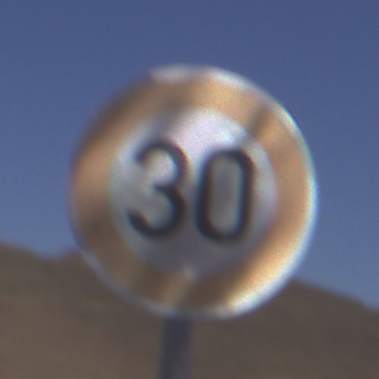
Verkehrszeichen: Geschwindigkeit30
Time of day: Midday
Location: Outdoor (Nature)
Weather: Clear
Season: NotSpecified
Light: Natural